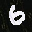
Label: 6